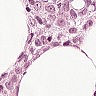
Metastatic tissue present: yes